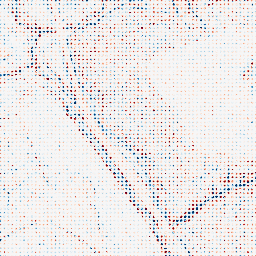
Category: edge_preserving
Decomposition family: bilateral
Decomposition parameters: d: 5
sigma_color: 100
sigma_space: 100
Upsampling method: sinc_blackman
Upsampling parameters: scale: 8
kernel_size: 4
Upsampling scale: 8